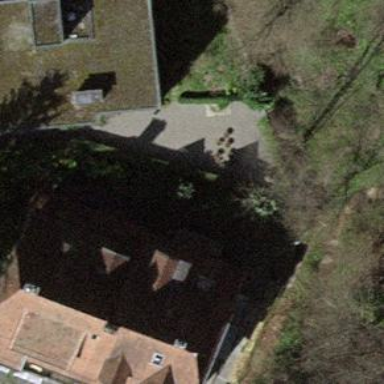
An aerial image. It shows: Building with half-hipped roof.